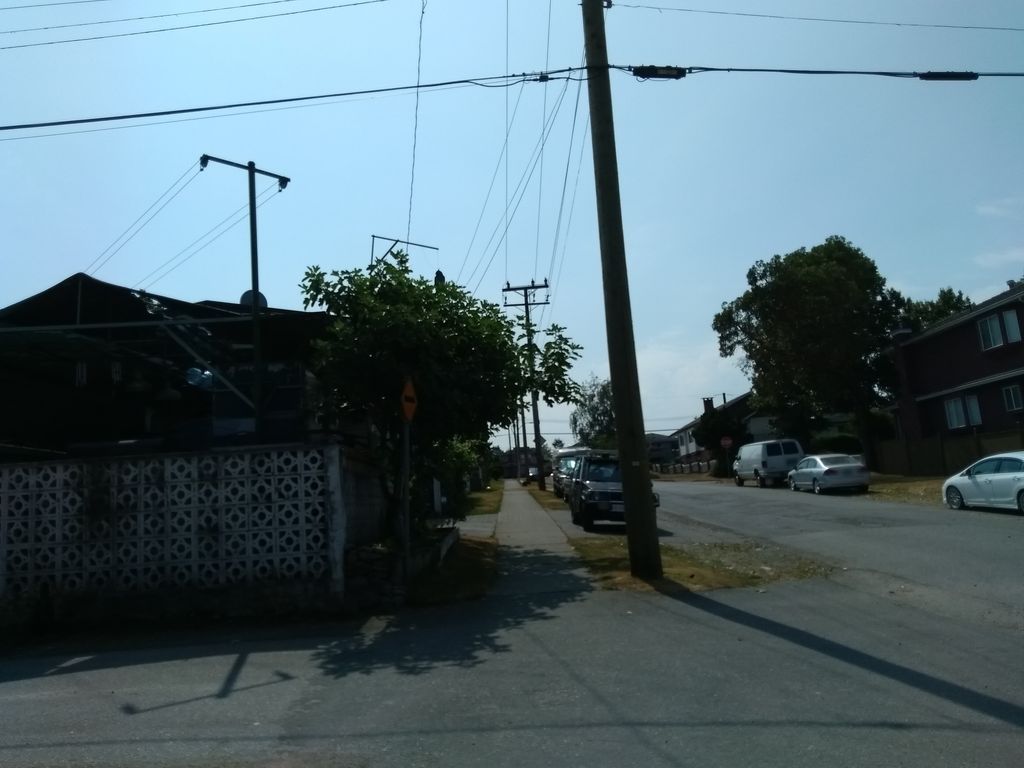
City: vancouver